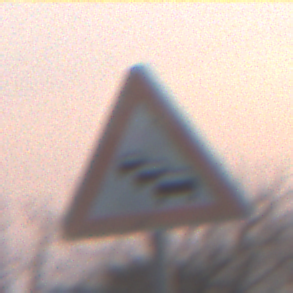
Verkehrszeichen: Stau
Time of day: SunriseSunset
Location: Outdoor (Nature)
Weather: Clear
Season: NotSpecified
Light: Natural